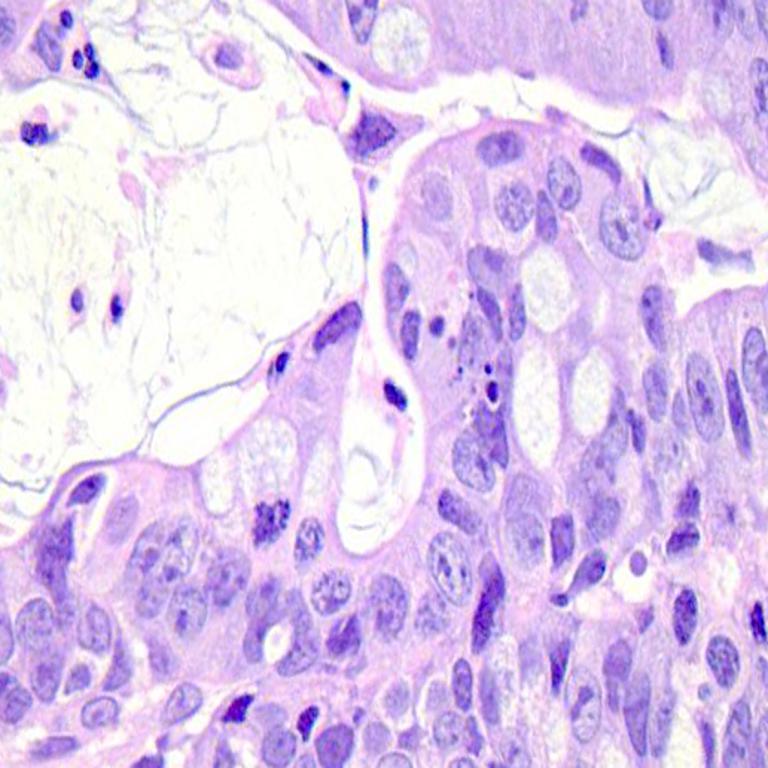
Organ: colon
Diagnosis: adenocarcinomas